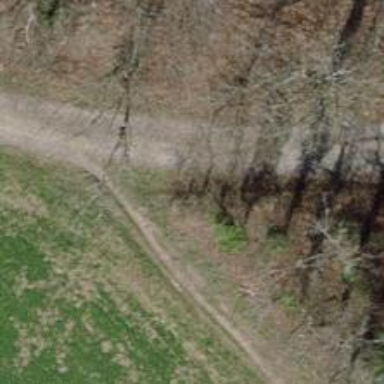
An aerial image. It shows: Path.